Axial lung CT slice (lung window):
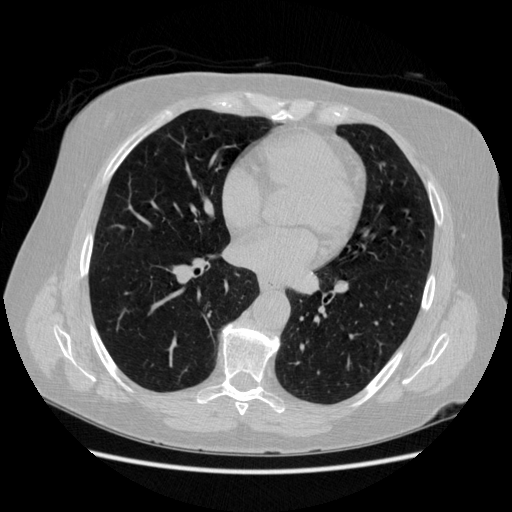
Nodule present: no